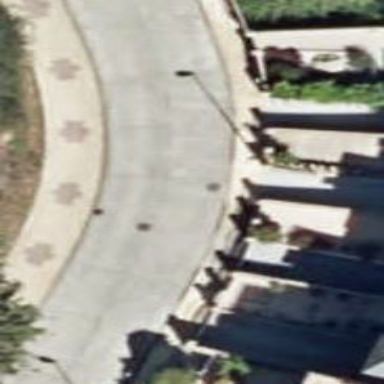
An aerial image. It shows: Sidewalk.